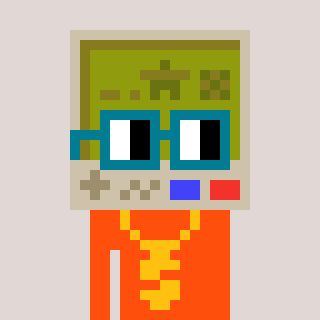
a pixel art character with square dark green glasses, a gameboy-shaped head and a orange-colored body on a warm background